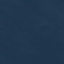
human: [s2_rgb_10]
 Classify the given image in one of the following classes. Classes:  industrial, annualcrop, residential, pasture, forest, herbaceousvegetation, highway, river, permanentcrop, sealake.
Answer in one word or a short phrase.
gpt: SeaLake